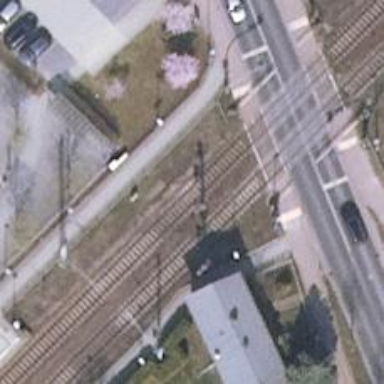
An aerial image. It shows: Railway signal.